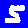
Digit: 5